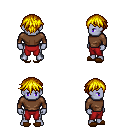
a pixel art fantasy rpg character, male body template, dark elf, purple skin, brown long-sleeve shirt, red pants, blonde short bangs hairstyle, brown slippers, four views (front, back, left, right), 2x2 character sprite sheet, small pixel art, hard edges, no anti-aliasing